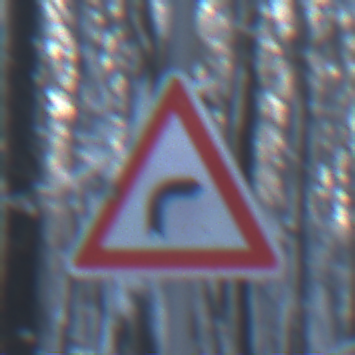
Verkehrszeichen: KurveRechts
Umgebung: Outdoor, Nature
Tageszeit: MorningAfternoon
Wetter: Clear
Licht: Natural
Jahreszeit: Winter
Kontrast: LowContrast